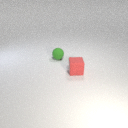
small red rubber cube to the right of small green rubber sphere